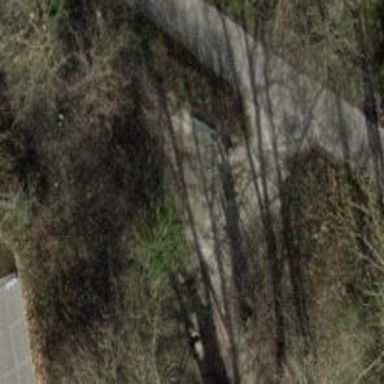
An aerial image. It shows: Bench.